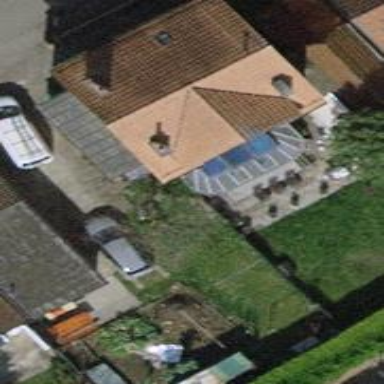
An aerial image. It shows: Building with gabled roof made of roof tiles.